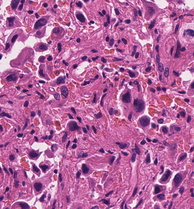
Tumor epithelial tissue: yes
Tumor-associated stroma tissue: yes
Normal tissue: no